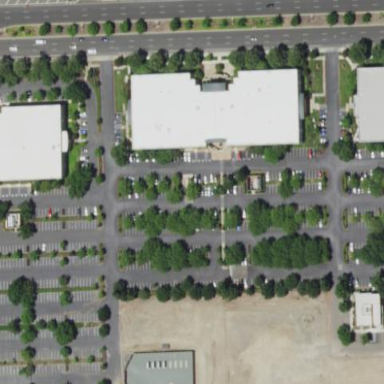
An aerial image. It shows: Commercial area.